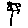
Label: flower